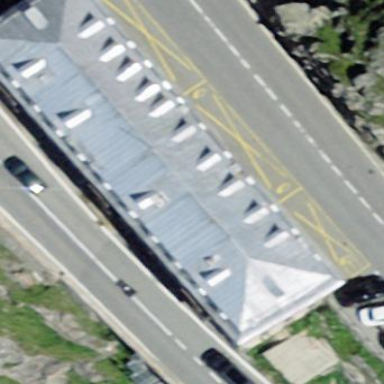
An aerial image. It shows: Hotel with mansard roof.